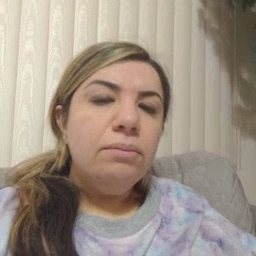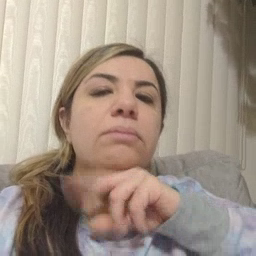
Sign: frog